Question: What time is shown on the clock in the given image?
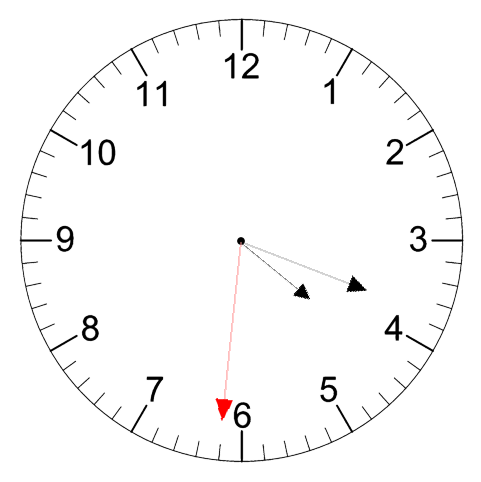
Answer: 04:18:31